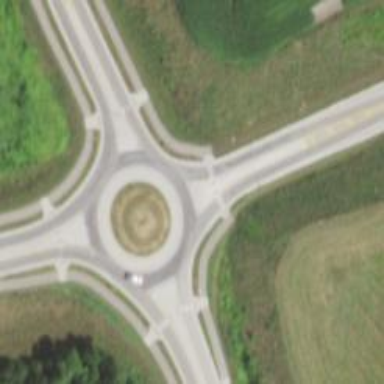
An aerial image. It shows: Tertiary road with asphalt surface leading to roundabout.